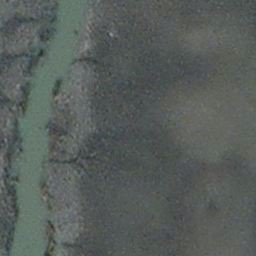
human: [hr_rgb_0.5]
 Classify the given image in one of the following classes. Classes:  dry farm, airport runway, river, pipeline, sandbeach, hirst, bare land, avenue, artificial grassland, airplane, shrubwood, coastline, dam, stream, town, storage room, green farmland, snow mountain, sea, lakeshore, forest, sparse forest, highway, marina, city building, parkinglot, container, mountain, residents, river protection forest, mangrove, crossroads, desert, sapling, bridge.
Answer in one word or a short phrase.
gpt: stream